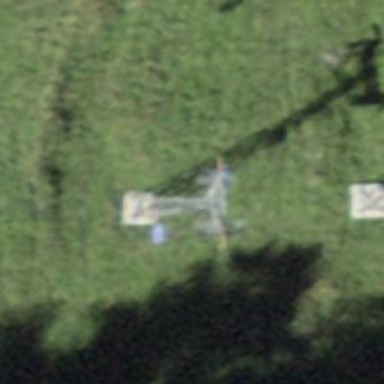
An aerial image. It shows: Pylon for aerialway.